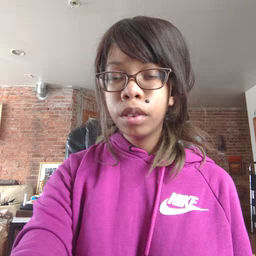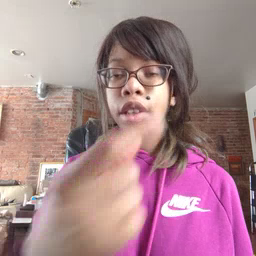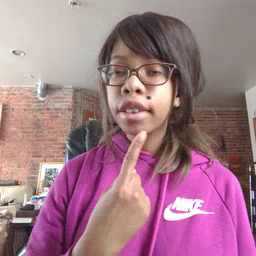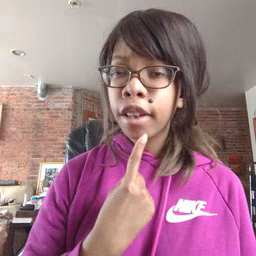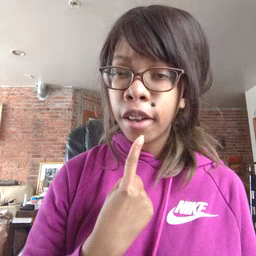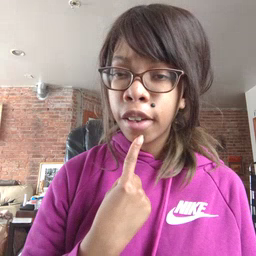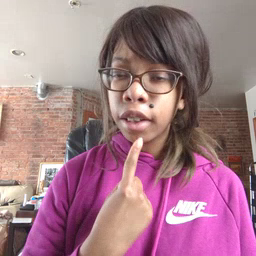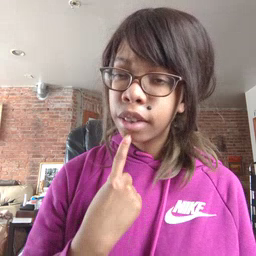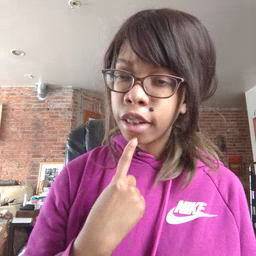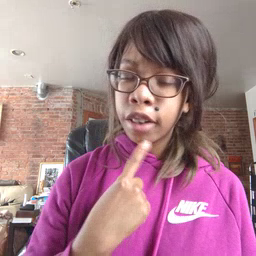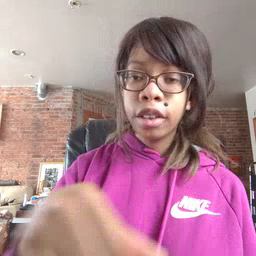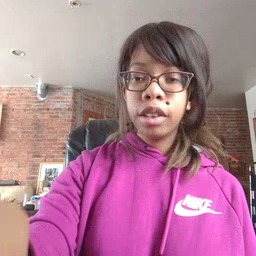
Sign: say